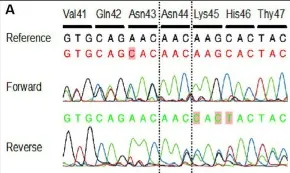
(A) The conventional Sanger sequencing for NR5A1 in this case confirms a c.132_134del (p. Asn44del) heterozygous in-frame-deletion in NR5A1. The bases that differed from the reference sequence are colored in red.
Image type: electrography (ekg)